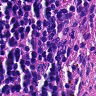
Metastatic tissue present: no